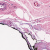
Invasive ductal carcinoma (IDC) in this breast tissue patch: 0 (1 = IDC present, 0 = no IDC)